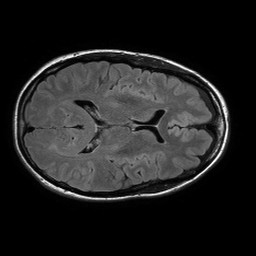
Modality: FLAIR
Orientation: axial
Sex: female
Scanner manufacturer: philips
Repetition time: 11 s
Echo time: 0.125 s